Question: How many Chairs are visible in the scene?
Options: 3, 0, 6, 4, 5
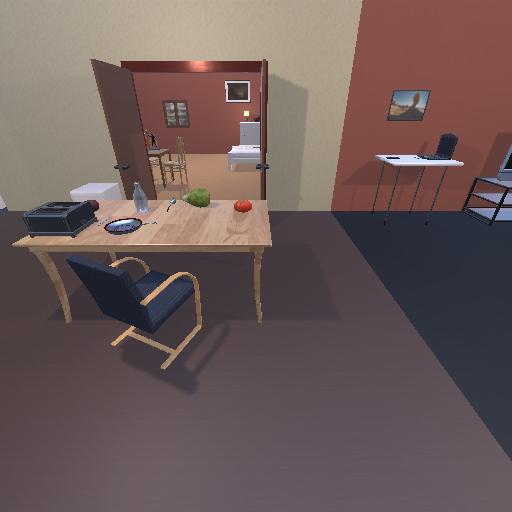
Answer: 3